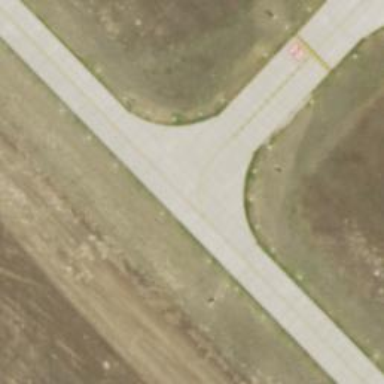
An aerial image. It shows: Image of taxiway at airport.